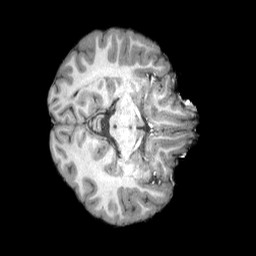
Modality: T1w
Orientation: axial
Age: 19
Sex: female